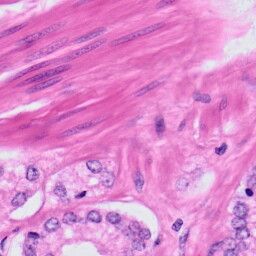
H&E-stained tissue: Prostate